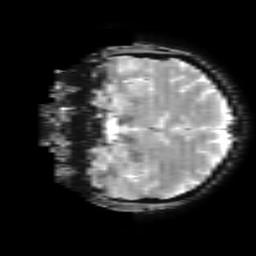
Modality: T2starw
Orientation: coronal
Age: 52
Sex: female
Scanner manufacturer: ge
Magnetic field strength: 3 T
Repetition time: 0.65 s
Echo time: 0.02 s